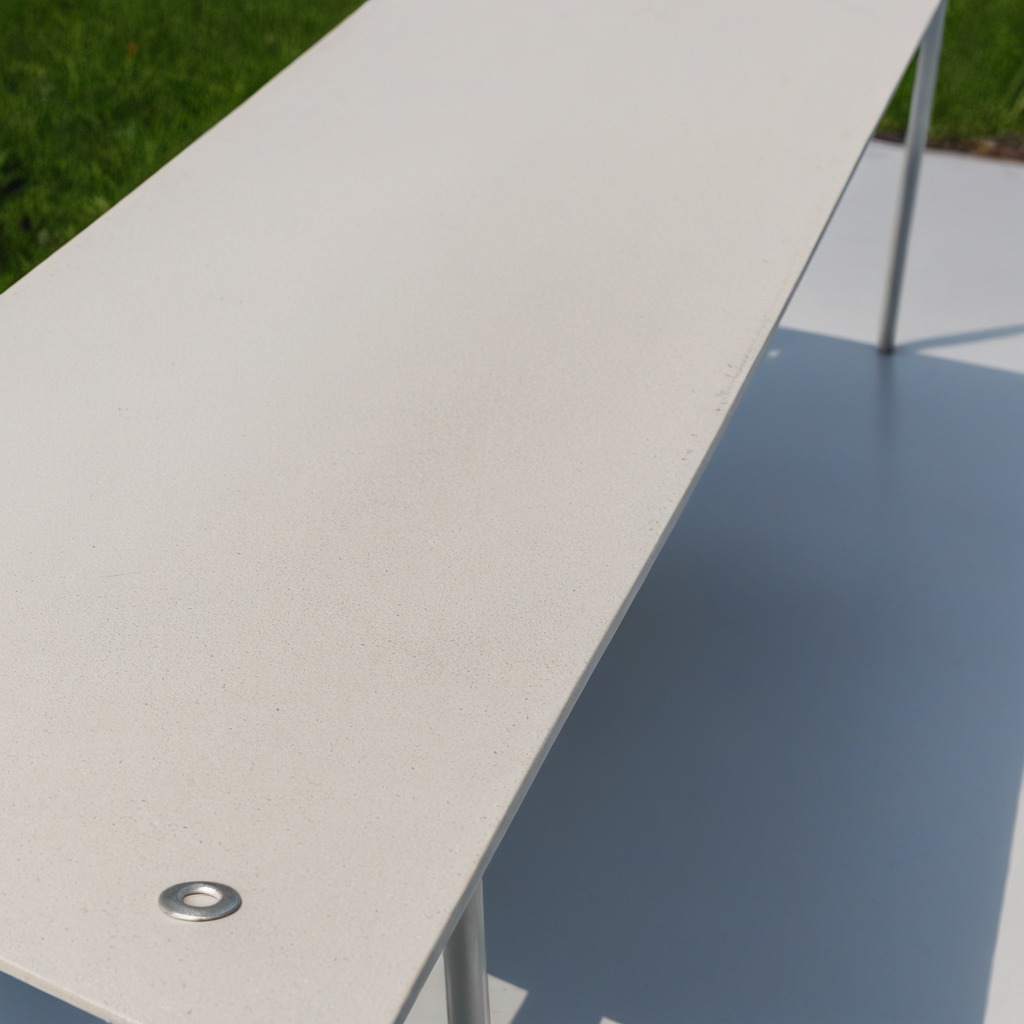
A flat metal washer is lying on a clean utility table in a temporary outdoor tool station.